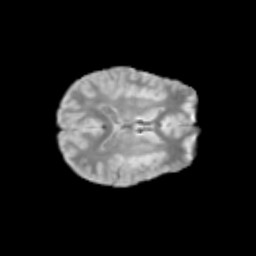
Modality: T2w
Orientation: axial
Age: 11
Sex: female
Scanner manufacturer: siemens
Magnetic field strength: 3 T
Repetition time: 3.8 s
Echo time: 0.07 s